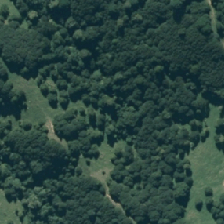
Land cover: manuka_kanuka